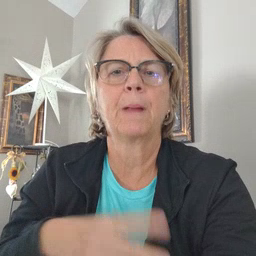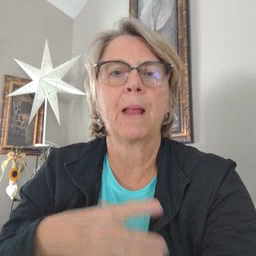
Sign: drop